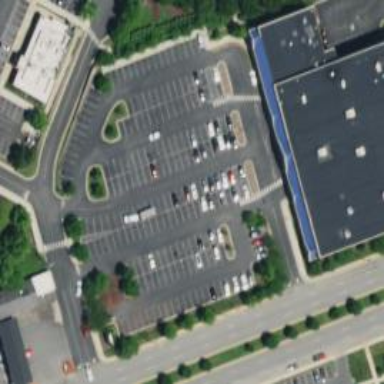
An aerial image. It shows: Retail area.